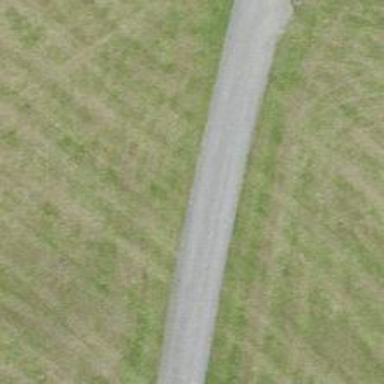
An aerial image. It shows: Well-maintained track road of grade 1.